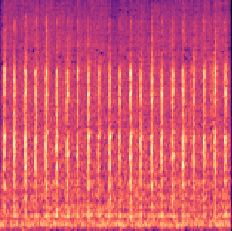
Sound class: Clock tick